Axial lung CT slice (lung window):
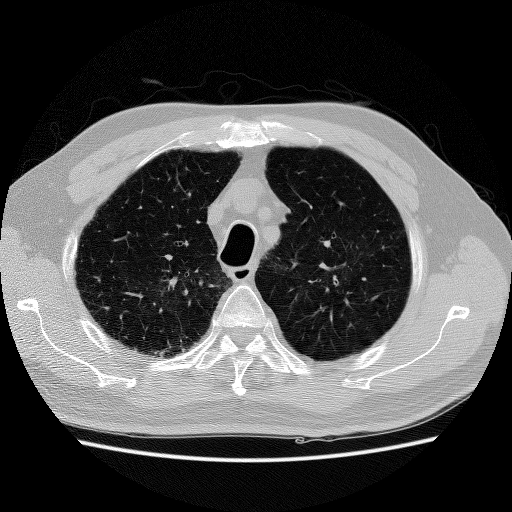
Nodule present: no